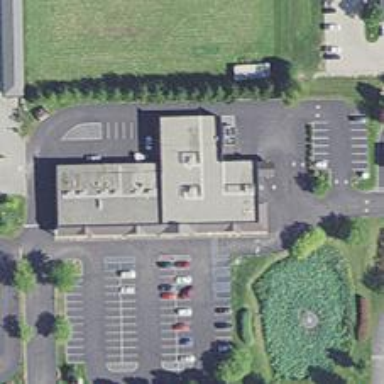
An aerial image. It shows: Pharmacy providing healthcare services.